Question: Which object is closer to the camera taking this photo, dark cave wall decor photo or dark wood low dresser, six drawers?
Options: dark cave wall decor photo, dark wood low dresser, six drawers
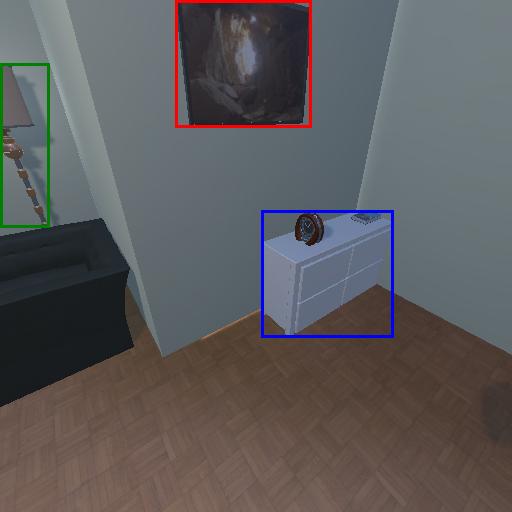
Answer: dark cave wall decor photo